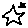
Label: star